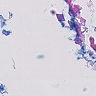
Metastatic tissue present: no